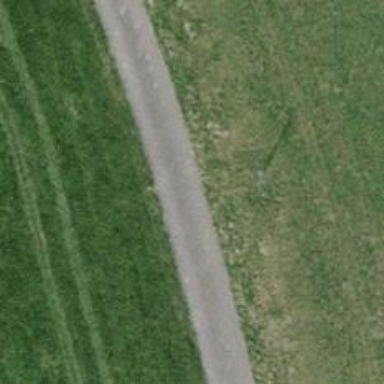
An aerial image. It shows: Track with grade1 tracktype.